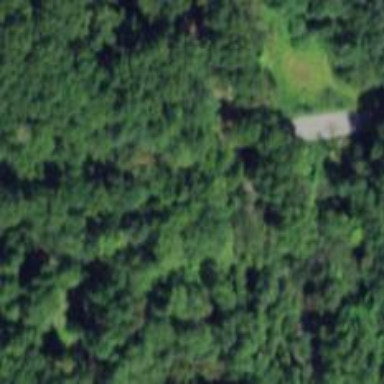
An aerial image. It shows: Abandoned railway spur with trestle bridge.